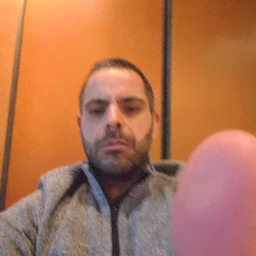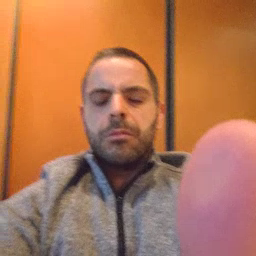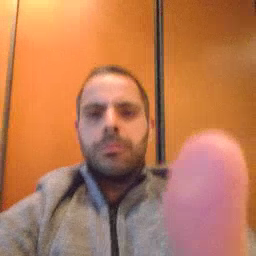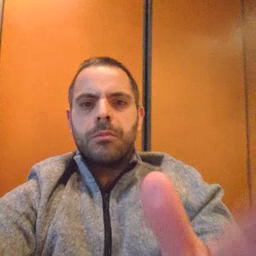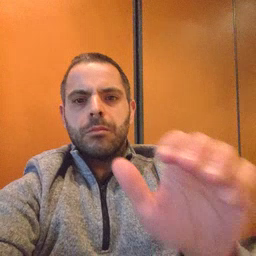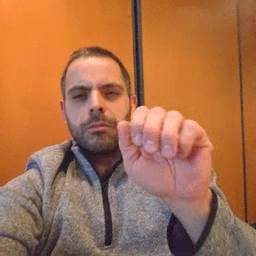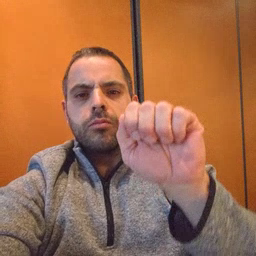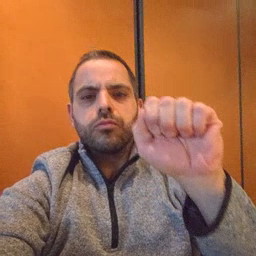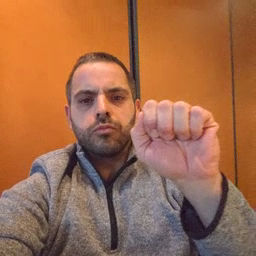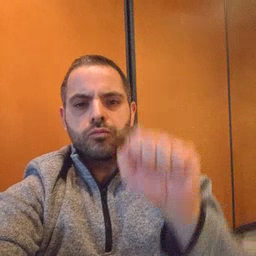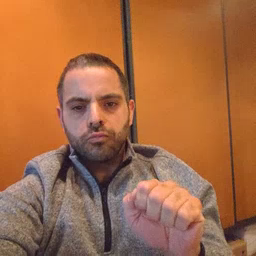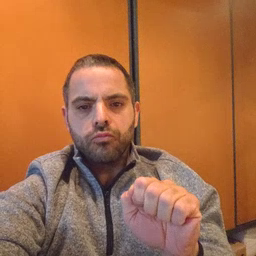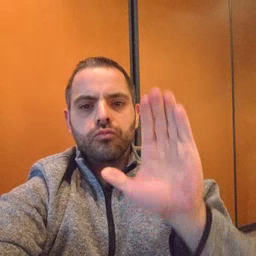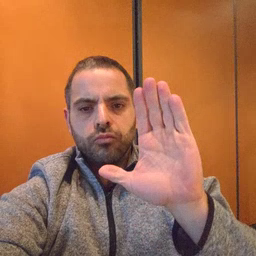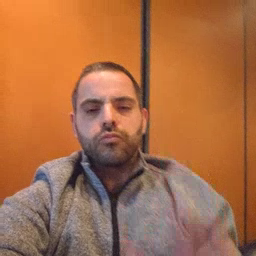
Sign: mitten